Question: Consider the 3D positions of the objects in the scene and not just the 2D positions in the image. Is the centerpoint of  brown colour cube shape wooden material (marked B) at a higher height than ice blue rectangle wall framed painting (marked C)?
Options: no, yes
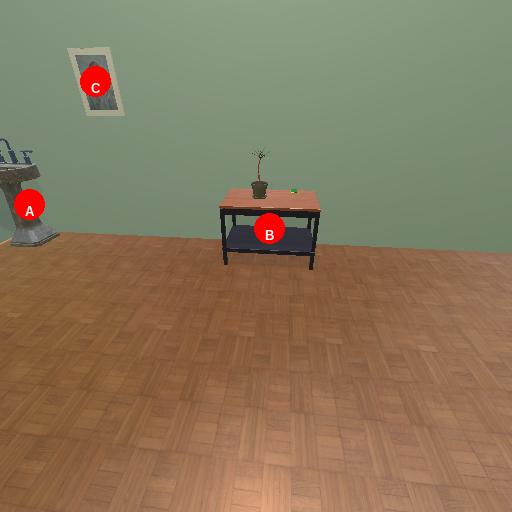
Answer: no